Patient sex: M
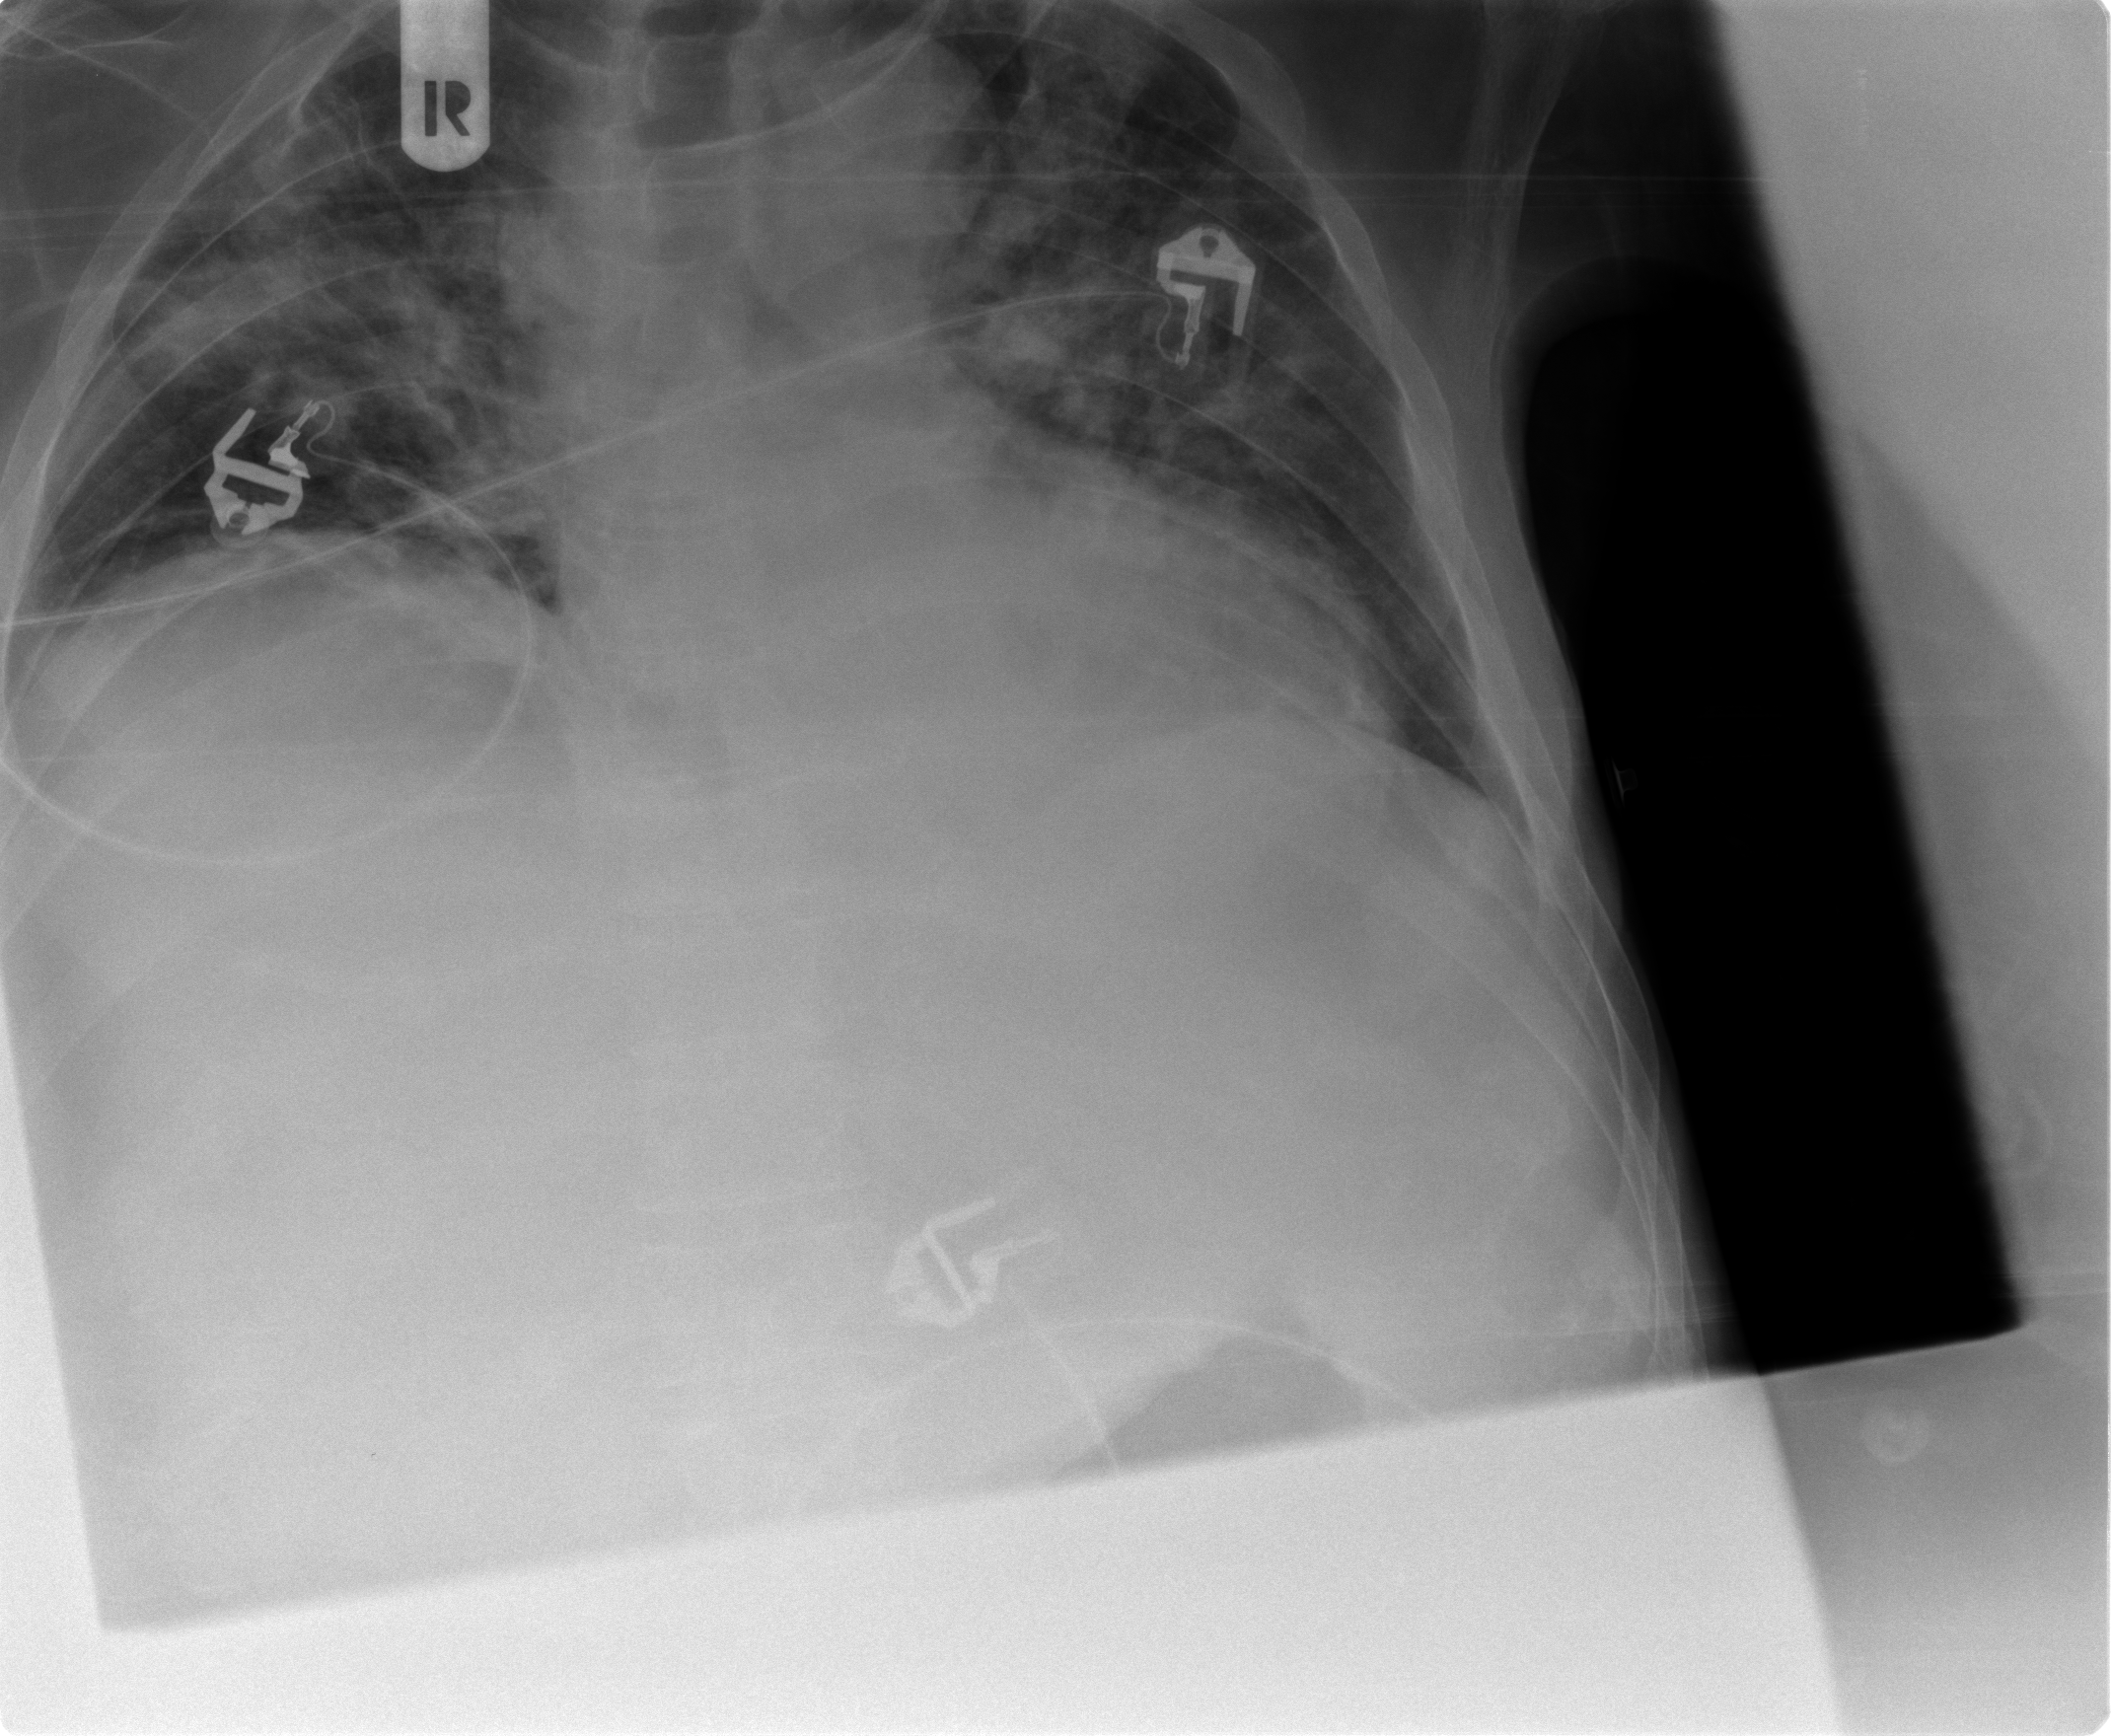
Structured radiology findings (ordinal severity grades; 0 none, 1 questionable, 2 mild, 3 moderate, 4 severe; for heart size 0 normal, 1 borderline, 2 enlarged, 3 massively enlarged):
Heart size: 1
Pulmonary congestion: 2
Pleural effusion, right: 1
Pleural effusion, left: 1
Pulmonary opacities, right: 3
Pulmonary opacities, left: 3
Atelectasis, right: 2
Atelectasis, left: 2